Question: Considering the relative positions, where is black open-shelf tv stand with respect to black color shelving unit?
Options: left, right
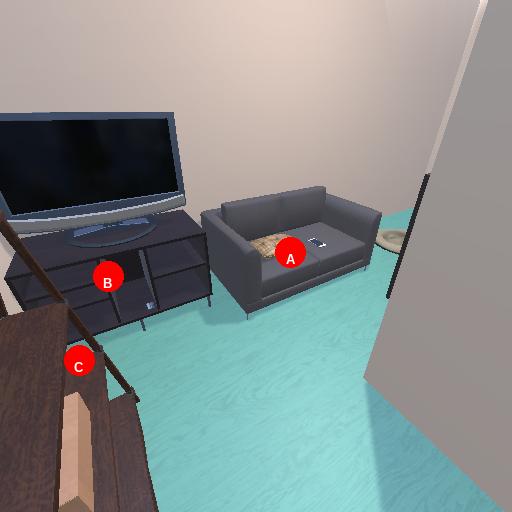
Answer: left